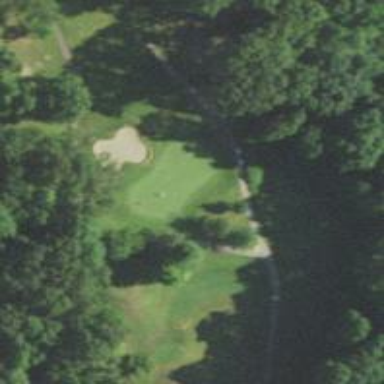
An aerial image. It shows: Path designated for golf carts.